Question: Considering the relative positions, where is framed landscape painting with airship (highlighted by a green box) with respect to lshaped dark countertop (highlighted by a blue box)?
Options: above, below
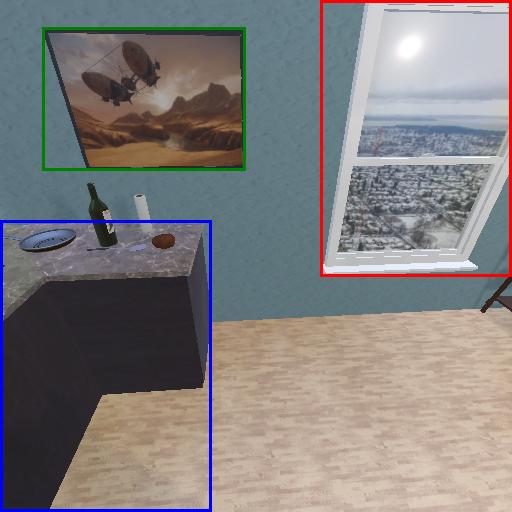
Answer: above